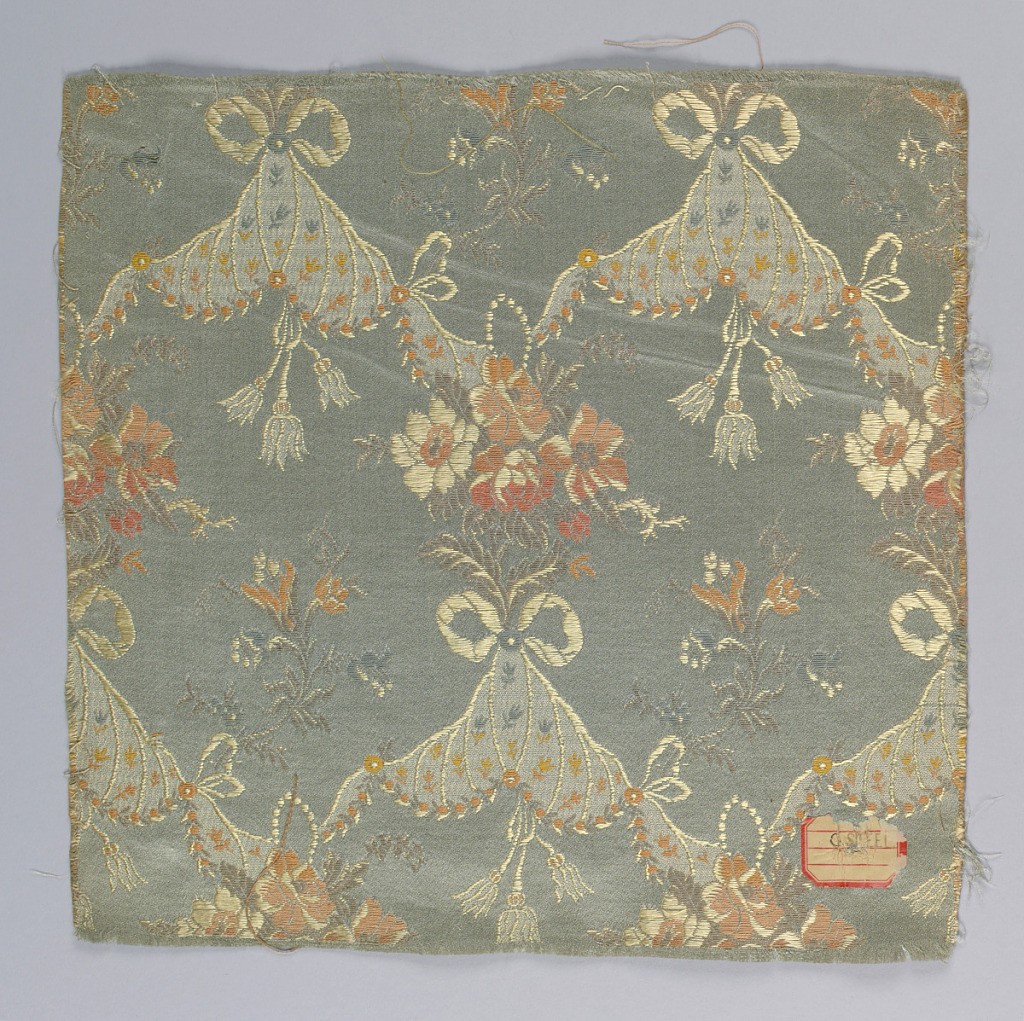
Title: Samples
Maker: Orinoka Mills, Philadelphia, Pennsylvania, USA
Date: ca. 1910
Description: a. rust color ground with floral bouquet
b. blue/grey ground with floral bouquet